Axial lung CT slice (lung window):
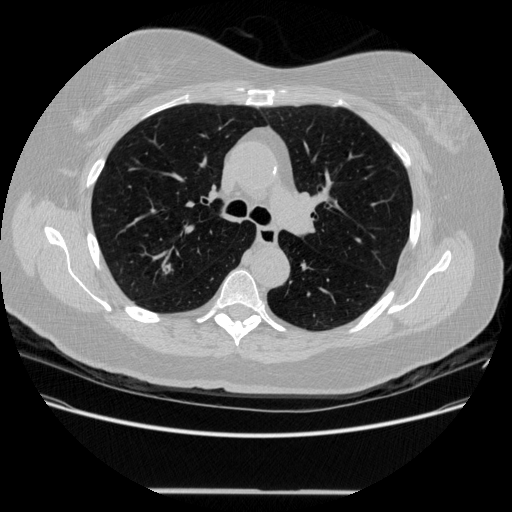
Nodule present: yes
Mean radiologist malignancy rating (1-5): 4.667